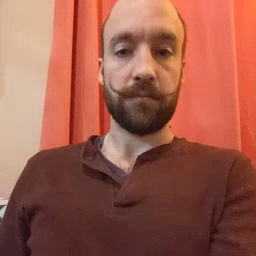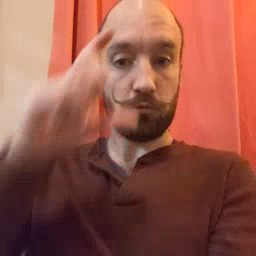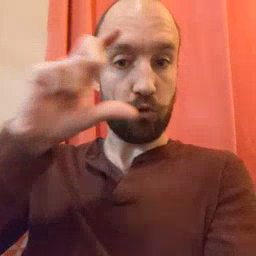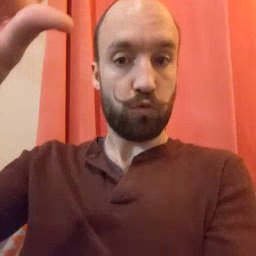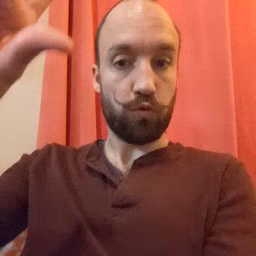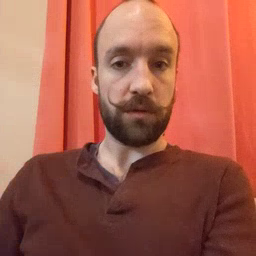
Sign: moon